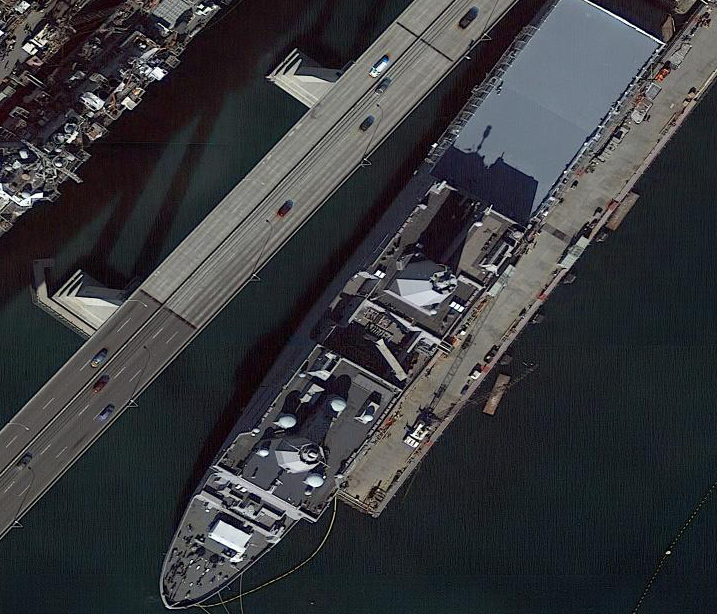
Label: San_Antonio-class_transport_dock